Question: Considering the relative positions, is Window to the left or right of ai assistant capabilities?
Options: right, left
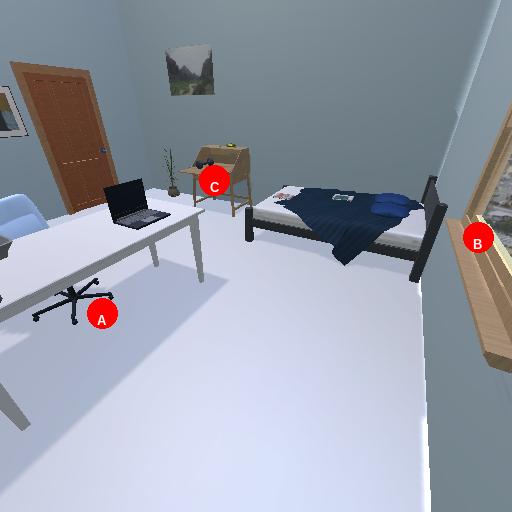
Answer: right